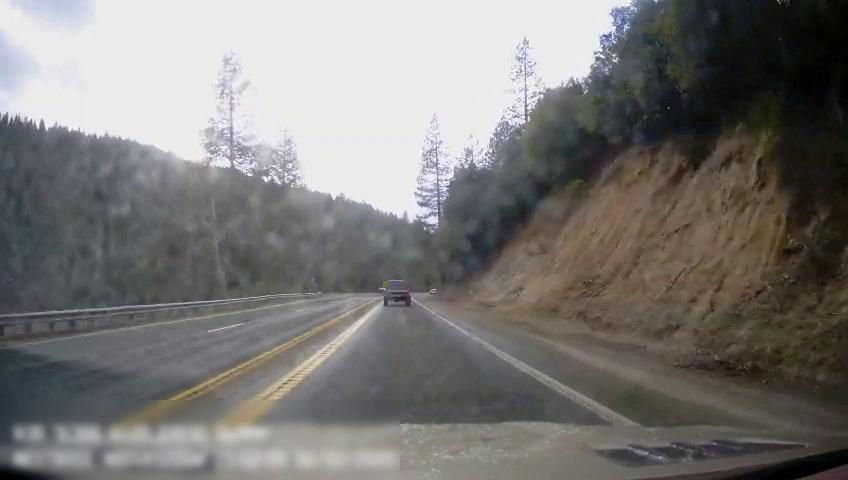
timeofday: Day
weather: Sunny
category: Drivable Space
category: Vehicles | Truck
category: Lanes | Current Lane
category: Lanes | Opposite Lane
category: Lanes | Opposite Lane
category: Lanes | Opposite Lane
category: Lanes | Opposite Lane
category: Lanes | Opposite Lane
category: Lanes | Opposite Lane